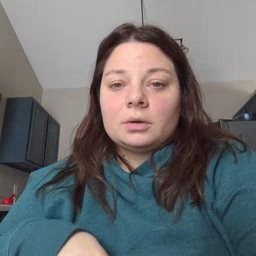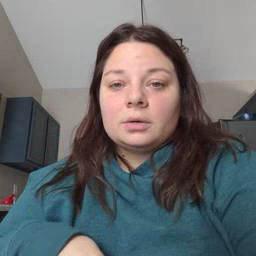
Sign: dog